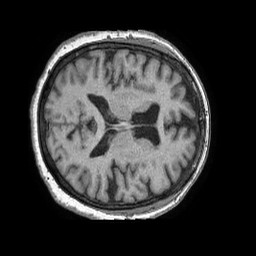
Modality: T1w
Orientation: axial
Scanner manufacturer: philips
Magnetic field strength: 1.5 T
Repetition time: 0.007608 s
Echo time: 0.003477 s